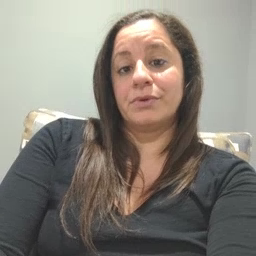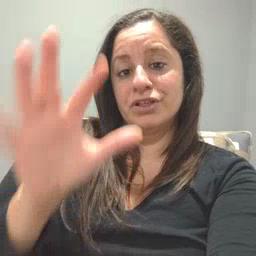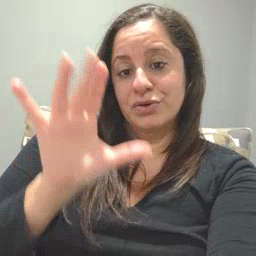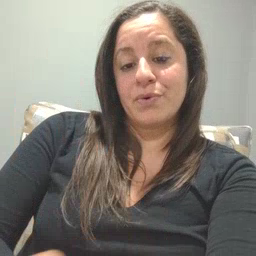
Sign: snow